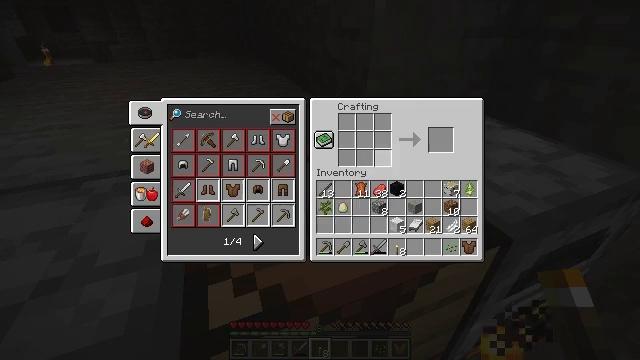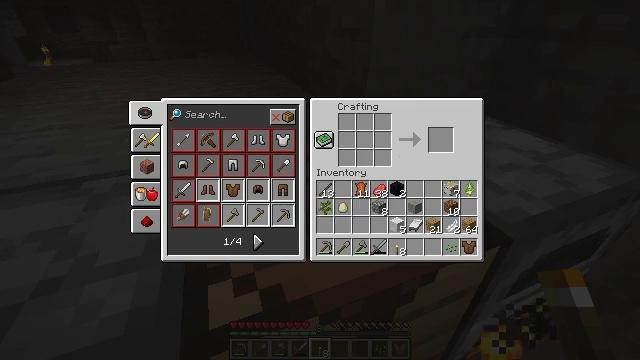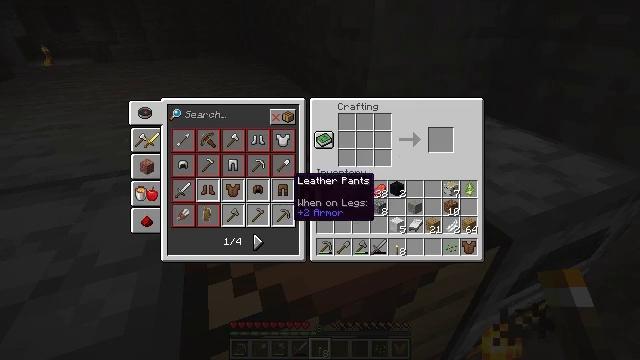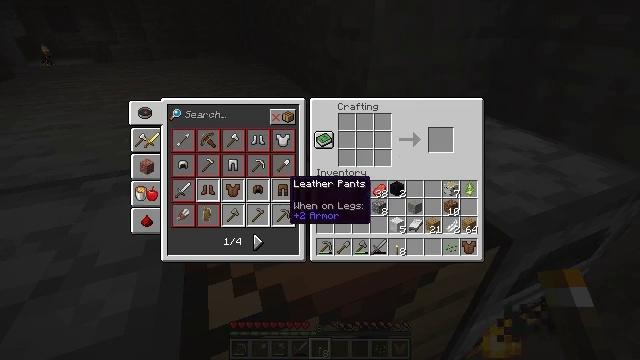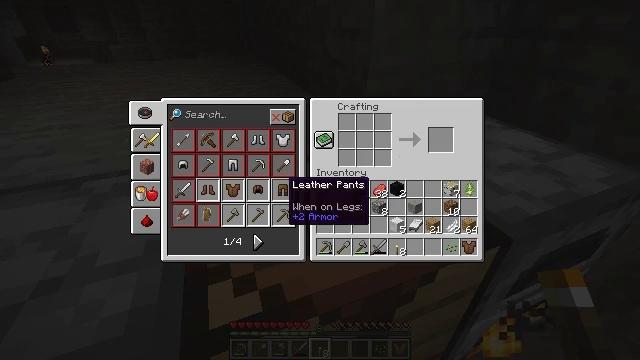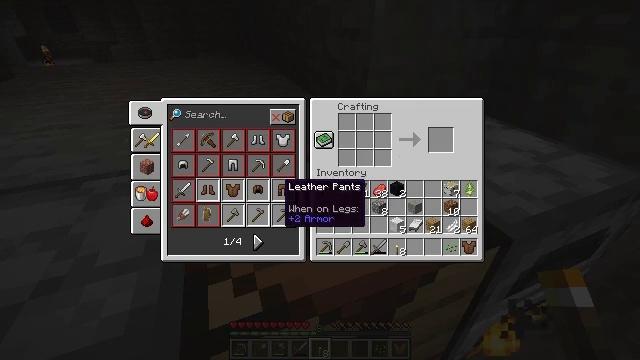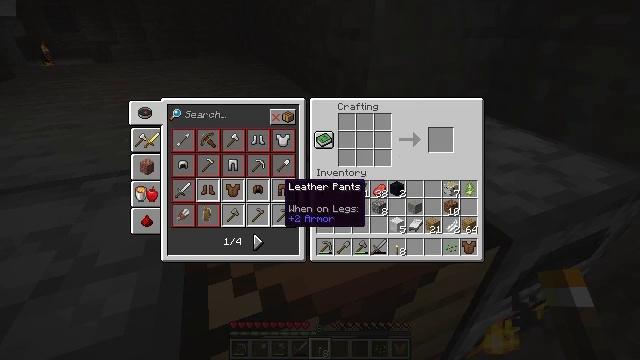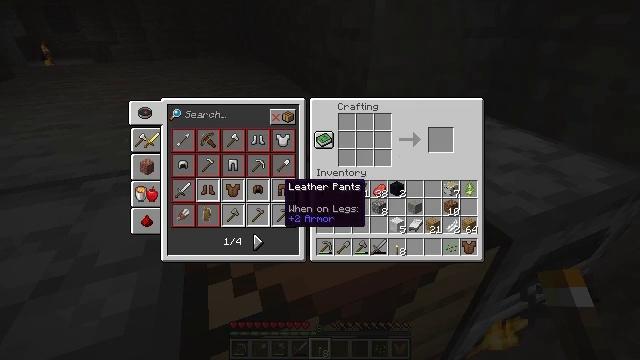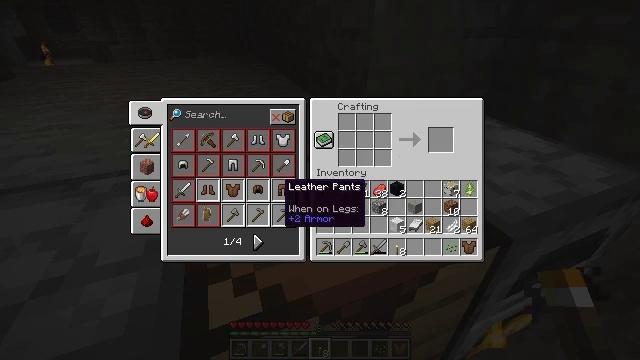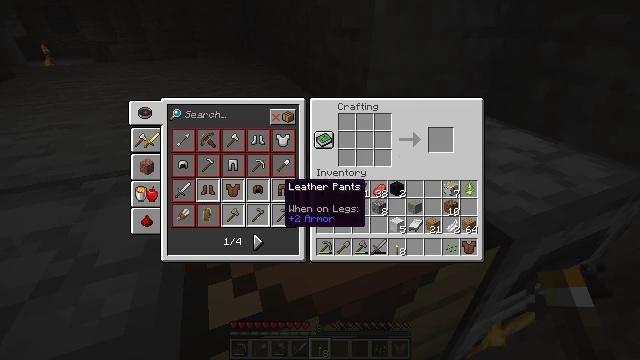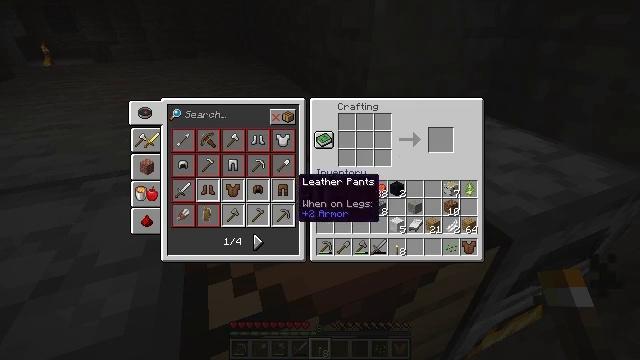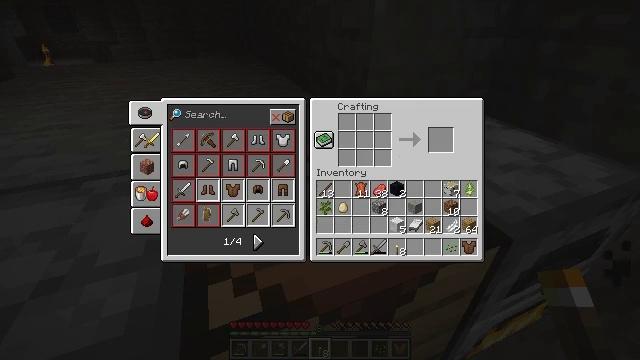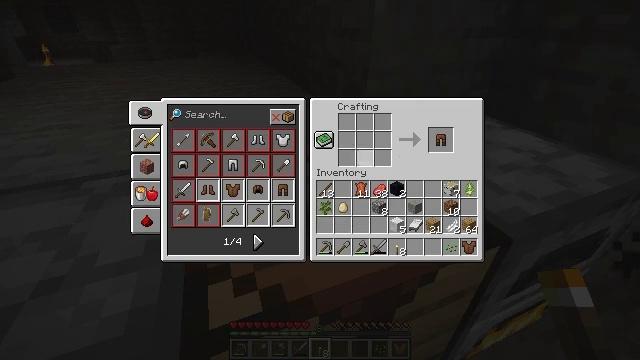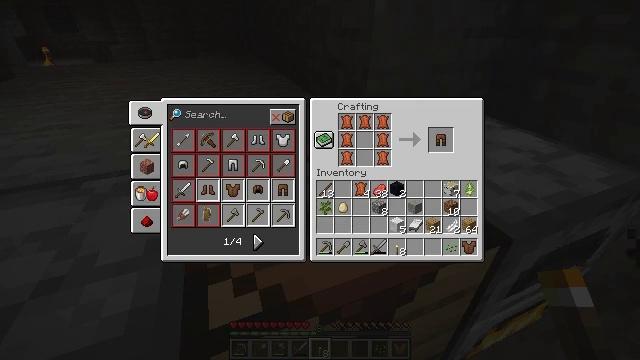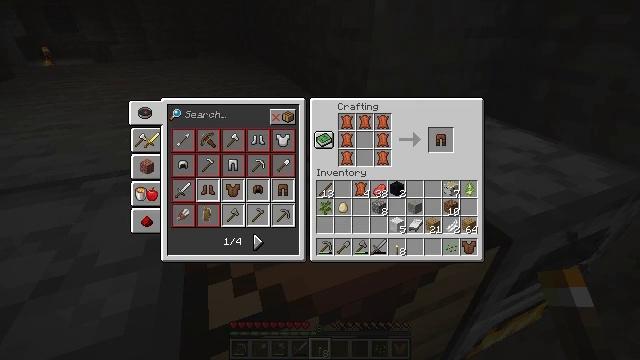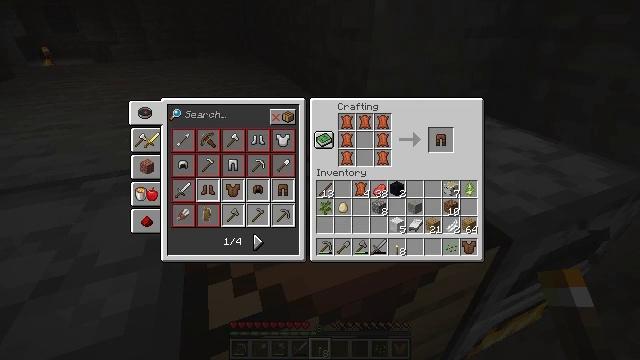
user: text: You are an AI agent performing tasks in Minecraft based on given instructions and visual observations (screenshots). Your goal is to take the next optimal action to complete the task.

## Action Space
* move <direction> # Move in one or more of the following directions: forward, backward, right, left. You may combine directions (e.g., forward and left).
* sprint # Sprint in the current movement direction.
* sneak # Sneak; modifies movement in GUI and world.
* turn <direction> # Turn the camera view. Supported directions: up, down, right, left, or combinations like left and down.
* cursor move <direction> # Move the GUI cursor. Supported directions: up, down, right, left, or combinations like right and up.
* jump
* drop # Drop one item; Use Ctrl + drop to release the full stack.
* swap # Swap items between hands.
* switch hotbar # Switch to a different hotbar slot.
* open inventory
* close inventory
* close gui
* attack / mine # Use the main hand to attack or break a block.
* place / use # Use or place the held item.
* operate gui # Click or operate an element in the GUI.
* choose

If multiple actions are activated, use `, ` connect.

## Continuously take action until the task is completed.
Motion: motion action
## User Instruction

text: Create leather leggings using leather.
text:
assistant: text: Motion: sneak, cursor move left and down, open gui
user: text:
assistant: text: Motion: sneak, cursor move left and down
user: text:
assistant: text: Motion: no_op
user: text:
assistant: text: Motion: no_op
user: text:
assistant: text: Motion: no_op
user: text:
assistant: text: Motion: no_op
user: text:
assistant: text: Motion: operate gui
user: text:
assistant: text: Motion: operate gui
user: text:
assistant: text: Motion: operate gui
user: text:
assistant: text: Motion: cursor move right
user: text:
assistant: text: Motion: cursor move right and up
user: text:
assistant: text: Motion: cursor move right and up
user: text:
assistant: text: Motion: sneak, cursor move right and up
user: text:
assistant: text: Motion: sneak, cursor move right and up
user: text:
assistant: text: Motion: sneak
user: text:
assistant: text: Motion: sneak
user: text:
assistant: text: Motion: sneak
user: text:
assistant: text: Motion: sneak
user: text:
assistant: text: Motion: sneak
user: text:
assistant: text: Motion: sneak
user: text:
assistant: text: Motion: sneak
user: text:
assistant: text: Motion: sneak
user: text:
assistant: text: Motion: sneak
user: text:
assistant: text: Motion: sneak
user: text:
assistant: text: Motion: sneak
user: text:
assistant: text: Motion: sneak
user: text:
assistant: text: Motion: sneak
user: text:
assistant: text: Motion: sneak
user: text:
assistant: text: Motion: sneak
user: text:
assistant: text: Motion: sneak